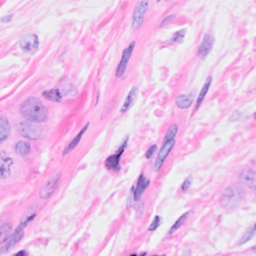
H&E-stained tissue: Breast